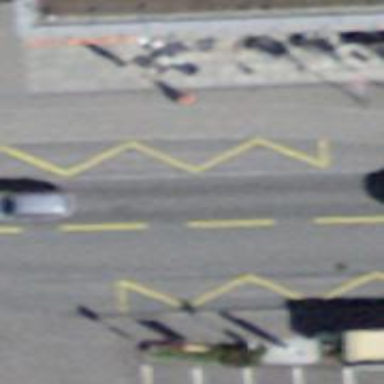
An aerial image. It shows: Bus stop with sheltered platform for public transport.